Question: I am setting the title field of a 'UIViewController' via :

This view controller is nested in a 'UINavigationController' which in turn is nested within a 'UITabBarController'. When I run the app, I my navigation item has no title, neither does the tab bar item.
If I explicitly set the view controller's navigation item's title, and also it's tab bar item's title in interface builder, then it works just fine.
I am wondering:
a)If I am not using but just regular , setting the title of a view controller implicitly sets the navigation items' title as well as the tab bar item's title. But it's not the same . Is this the intended behaviour?
b) What is then the purpose of the view controller's title (in )? it seems to have no effect.
Thanks!
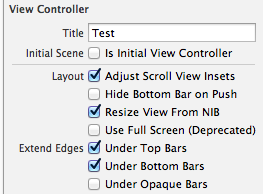
Answer: You can set the title of the 'UINavigationBar' in Storyboard by double clicking the actual navigationBar and typing in a title right there. This only sets the title for the 'UINavigationBar'.
Setting the title in code offers some different possibilities.
'self.title = @"Your title";' will set the title of a navigationBar and also cause the title to cascade down to a UITabBarItem, if present.
'self.navigationItem.title = @"Your title";' will only set the title of the navigationBar, assuming a UINavigationController is present, and NOT affect a UITabBarItem.
'self.navigationController.title = @"Your title";' will set the title of a UITabBarItem but NOT the UINavigationBar.